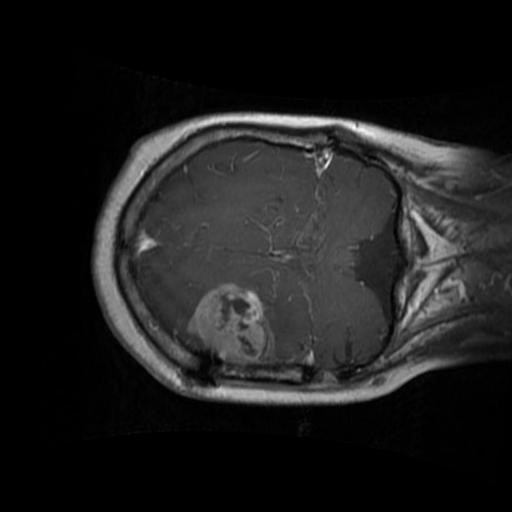
Label: brain_glioma